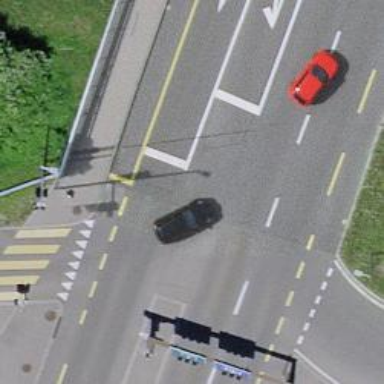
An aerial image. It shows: Secondary road with asphalt surface. The road has separate sidewalk and cycle lane on both sides.